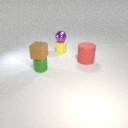
small green metal cylinder below small brown rubber cube